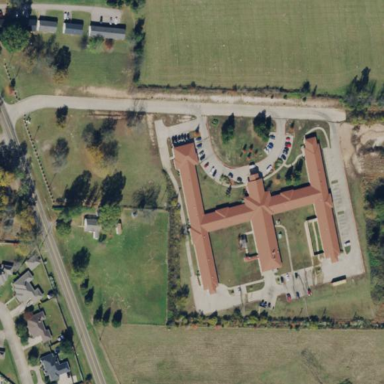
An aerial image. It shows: Nursing home building.